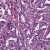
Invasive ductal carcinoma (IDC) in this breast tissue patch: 1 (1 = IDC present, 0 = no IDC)